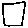
Label: square